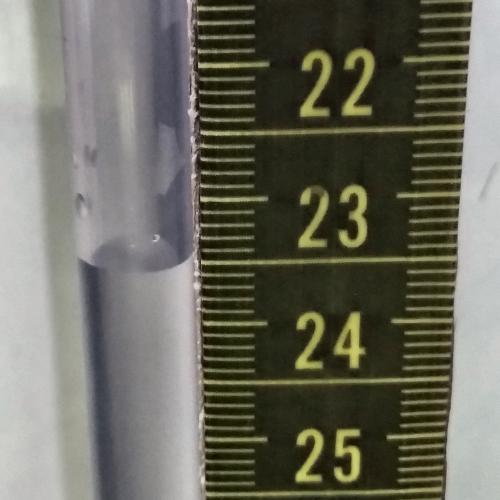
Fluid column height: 23.5 cm